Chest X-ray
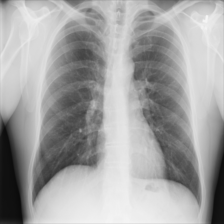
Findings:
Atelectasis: negative
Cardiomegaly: negative
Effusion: negative
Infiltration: negative
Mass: negative
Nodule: negative
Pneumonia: negative
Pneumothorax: negative
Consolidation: negative
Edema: negative
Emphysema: negative
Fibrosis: negative
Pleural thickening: negative
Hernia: negative